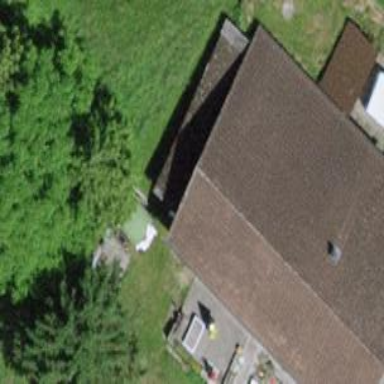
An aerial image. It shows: View of roof of building.